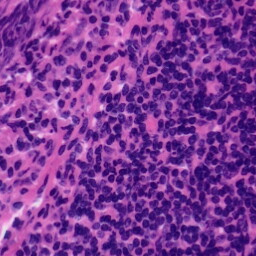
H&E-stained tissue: Tonsil